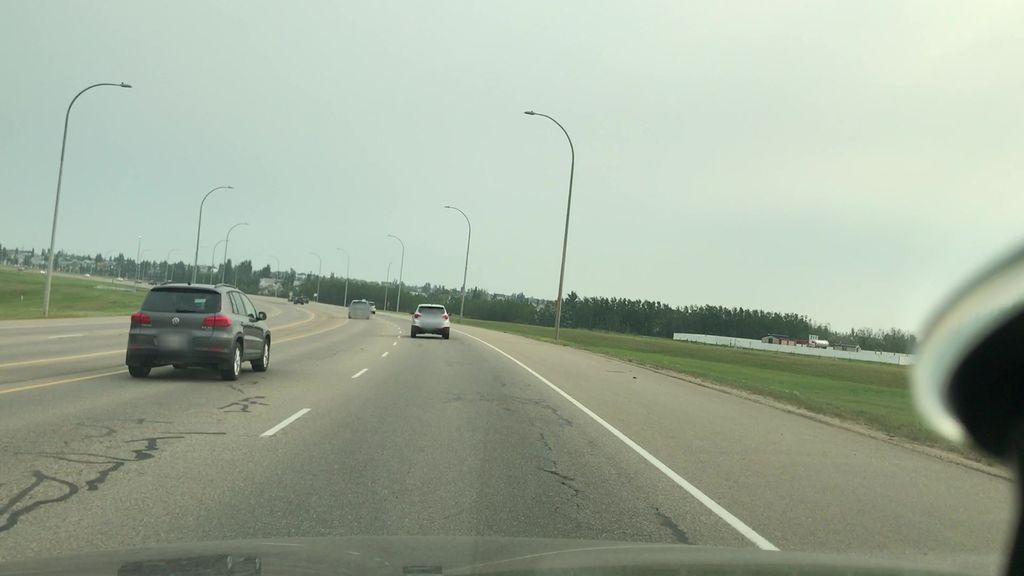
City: edmonton